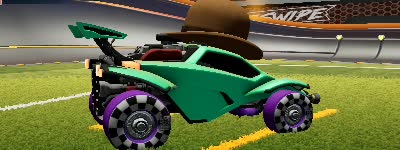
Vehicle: octane